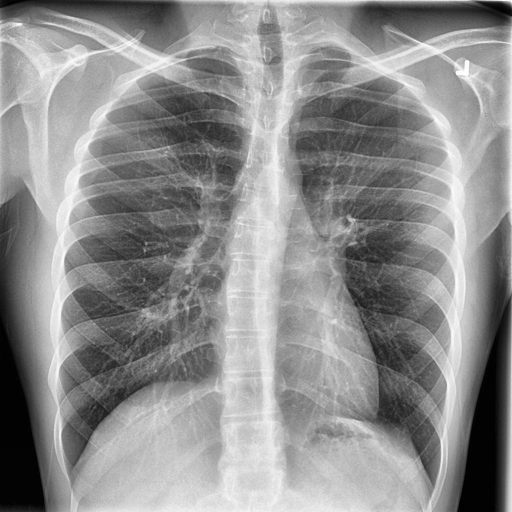
Finding: NORMAL